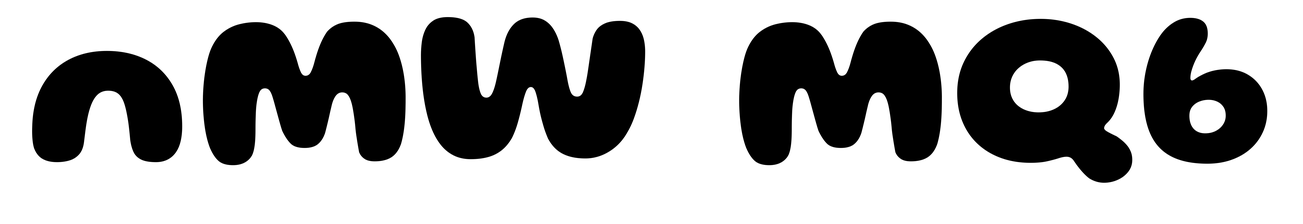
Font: Gluten_Bold